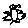
Label: bird